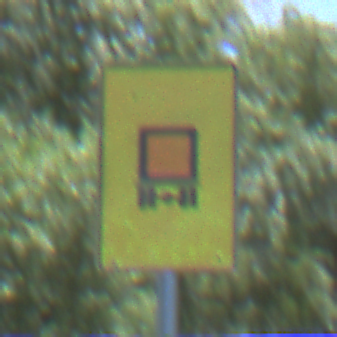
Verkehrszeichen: KennzeichnungspflichtigeFahrzeugeGefaehrlicheGueterOhnePfeilsymbol
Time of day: Midday
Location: Outdoor (Nature)
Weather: Clear
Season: Summer
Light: Natural